Question: Im using google analytics in my ios program to gets user Events.
this my code for capturing user interaction in my View :
'''
- (void)viewDidAppear:(BOOL)animated
{
[super viewDidAppear:animated];
NSString* uniqueIdentifier = [[[UIDevice currentDevice] identifierForVendor] UUIDString];
id tracker = [[GAI sharedInstance] defaultTracker];
[tracker set:@"&uid"
value:uniqueIdentifier];
[tracker send:[[GAIDictionaryBuilder createEventWithCategory:@"CategoryVisit"
action:@"CategoryName"
label:self.catname
value:self.code] build]];
}
'''
now how can i filter in admin panel base on event value ??
there is only filter base on "Action,Category,Label".

also is there possible way to filter base on uid ???
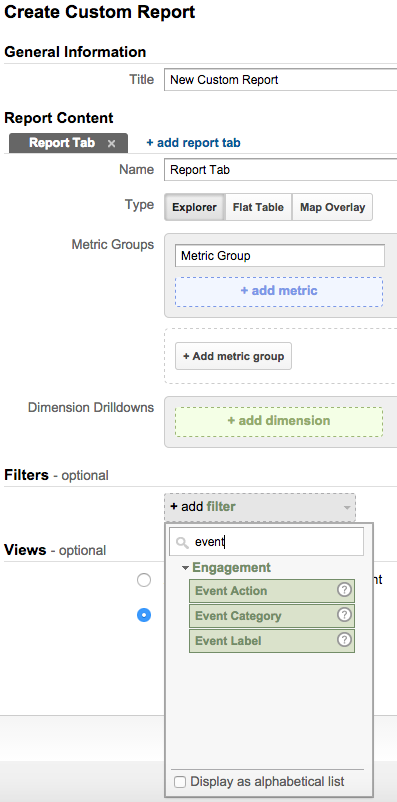
Answer: First of all, event value is a metric, so you won't see it under the dimension tab. Second of all, &uid is a user ID and should have an associated custom dimension. It could be sent with the event hit which you would be able to show in the custom report.